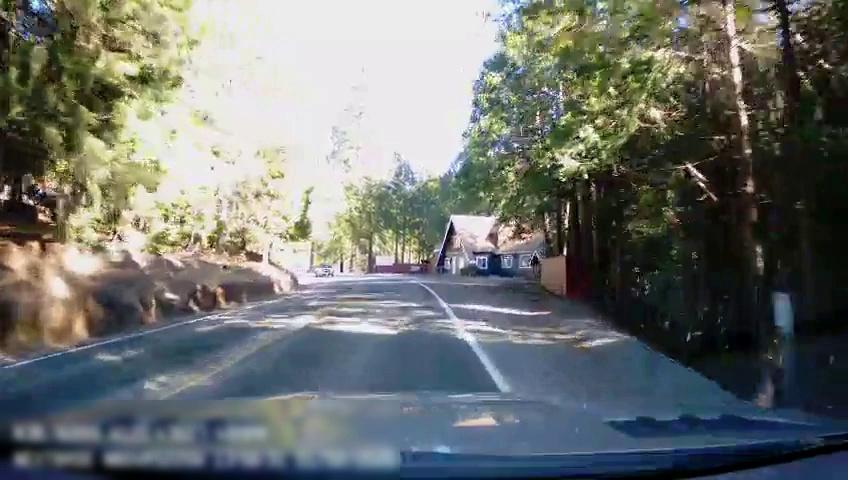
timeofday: Day
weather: Sunny
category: Drivable Space
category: Vehicles | SUV
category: Lanes | Alternate Lane
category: Lanes | Opposite Lane
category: Lanes | Current Lane
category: Lanes | Opposite Lane